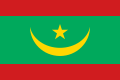
Flag of Mauritania